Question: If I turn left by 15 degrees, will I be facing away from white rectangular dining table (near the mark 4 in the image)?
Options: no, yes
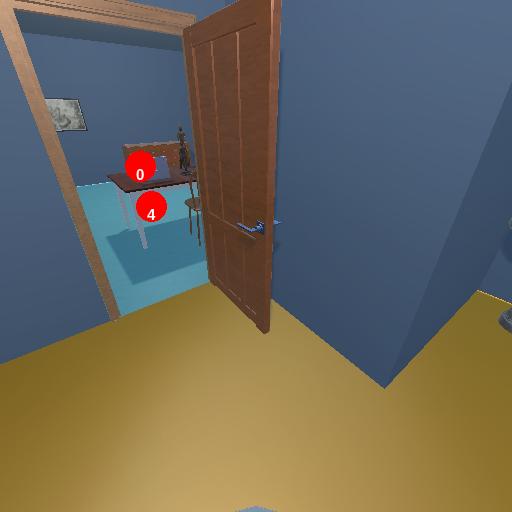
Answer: no